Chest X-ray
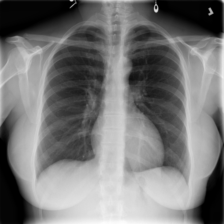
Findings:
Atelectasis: negative
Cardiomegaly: negative
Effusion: negative
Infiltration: negative
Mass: negative
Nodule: negative
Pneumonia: negative
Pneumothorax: negative
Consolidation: negative
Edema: negative
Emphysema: negative
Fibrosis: negative
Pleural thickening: negative
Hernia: negative